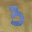
Label: 3